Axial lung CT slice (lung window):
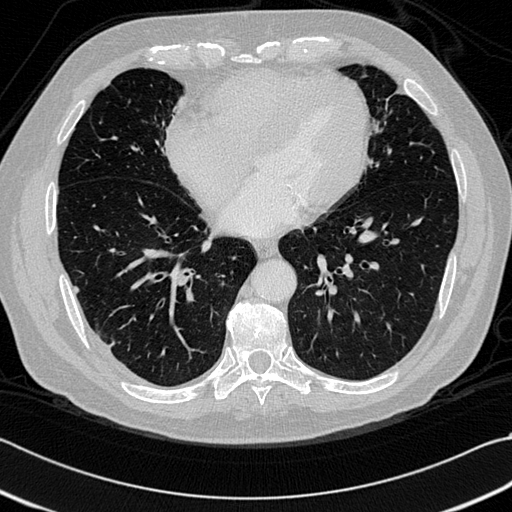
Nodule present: yes
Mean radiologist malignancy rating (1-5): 2